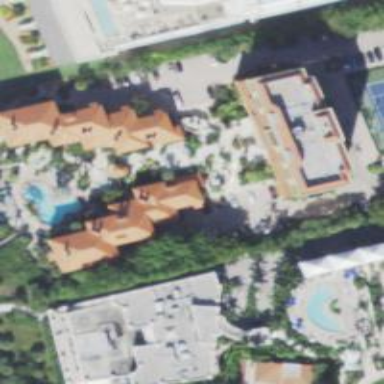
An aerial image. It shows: Hotel.